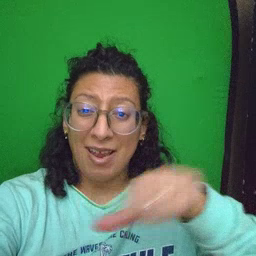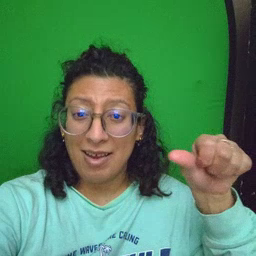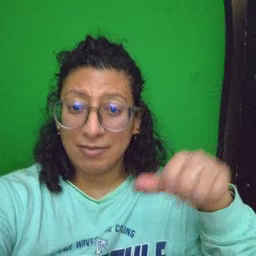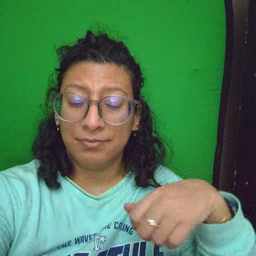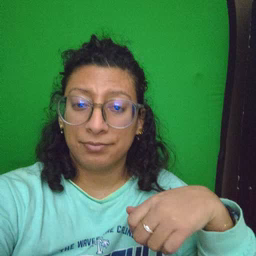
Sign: any